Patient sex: M
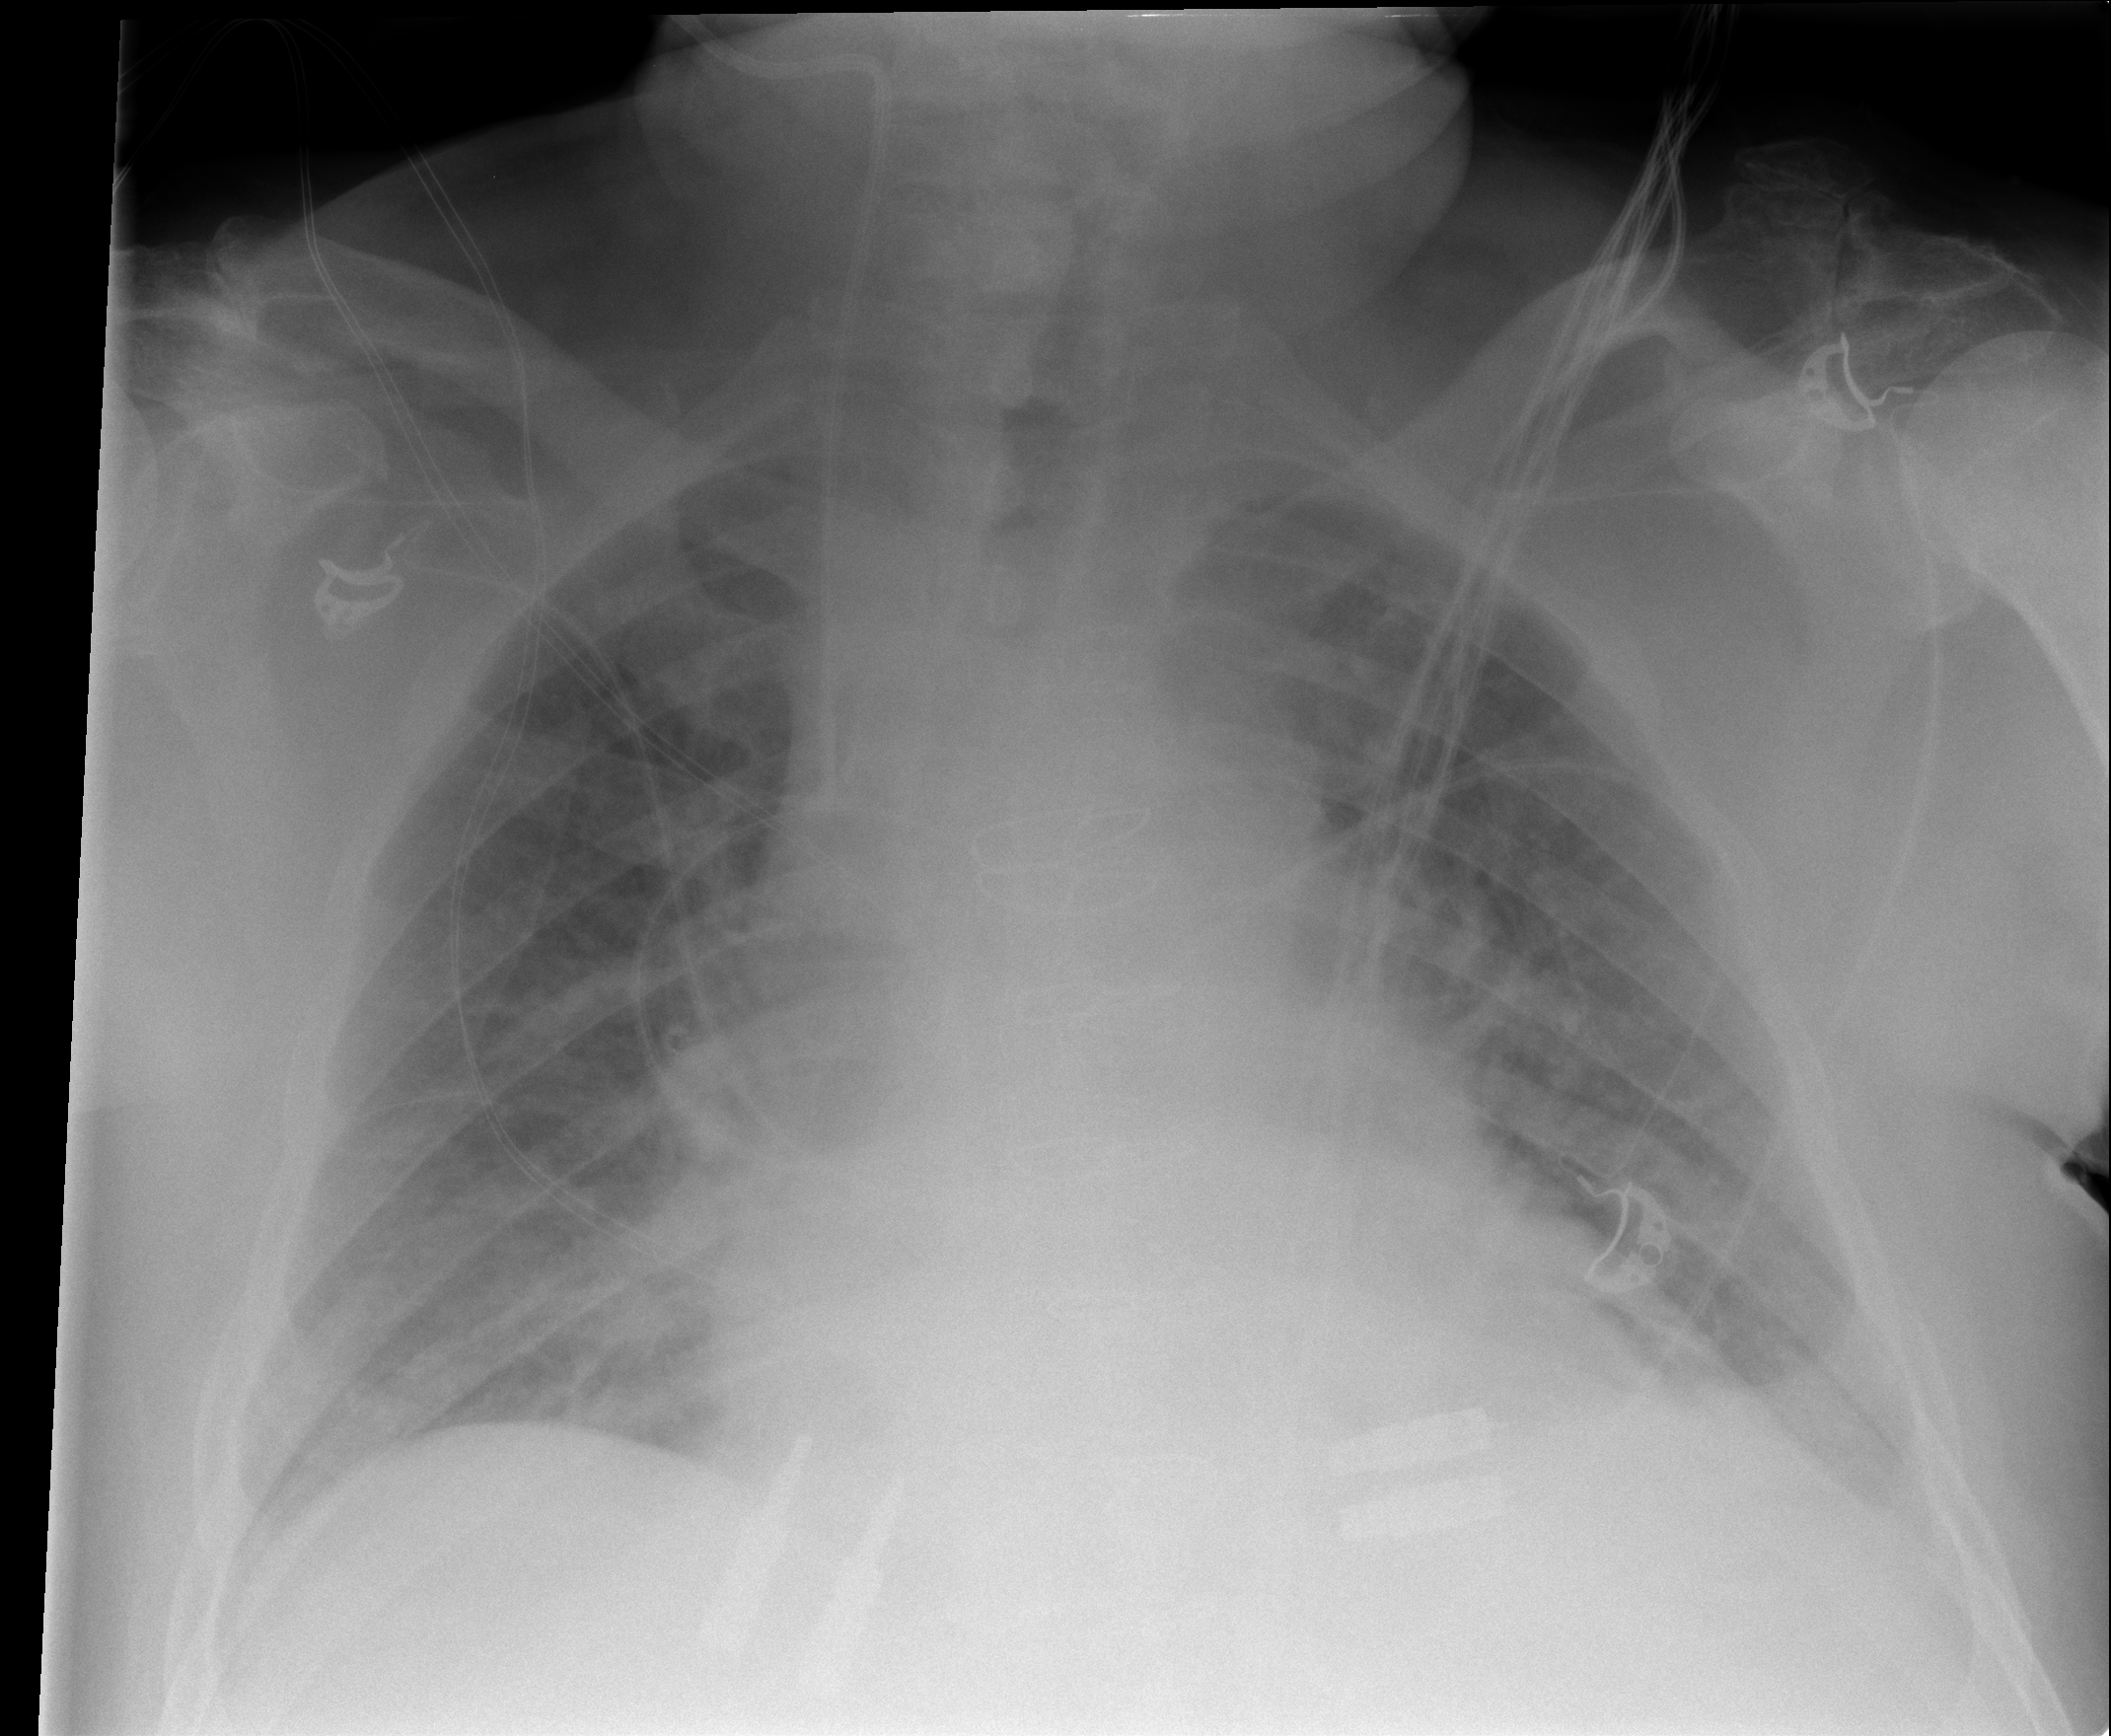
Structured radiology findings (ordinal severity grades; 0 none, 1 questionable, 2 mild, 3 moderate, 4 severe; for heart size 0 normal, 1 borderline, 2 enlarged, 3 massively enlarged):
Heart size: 0
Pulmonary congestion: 3
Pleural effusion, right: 0
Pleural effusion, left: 1
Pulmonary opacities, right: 0
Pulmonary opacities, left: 0
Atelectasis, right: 0
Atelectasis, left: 2